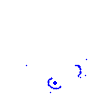
Particle: proton